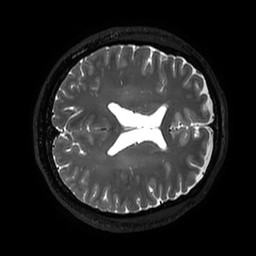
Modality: T2w
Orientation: axial
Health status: ill
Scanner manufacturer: philips
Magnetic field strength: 3 T
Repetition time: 2.5 s
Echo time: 0.331 s